Question: '''
CREATE PROC [dbo].[SP_GetListOfGoodsReceiptNote] (@MinDate AS DATETIME, @MaxDate AS DATETIME, @CompanyID AS INT, @ProductID AS INT = NULL, @TradePartnerID AS INT = NULL, @PurchaseOrderID AS INT = NULL)
AS
BEGIN
SELECT
CVH.ID, CVH.VoucherTypeID, CVH.VoucherDate, CVH.VoucherNumber, CVH.CompanyID, CVH.ReferenceVoucherID, CVH.VoucherAmount, CVH.VoucherStatus, CCP.TradePartnerID, CPMR.PartnerName
FROM
CruxVoucherHeader CVH
LEFT OUTER JOIN CruxCorePurchase CCP ON CCP.VoucherHeaderID = CVH.ID
LEFT OUTER JOIN CruxPartnerMaster CPMR ON CCP.TradePartnerID = CPMR.ID
LEFT OUTER JOIN CruxVoucherBody CVB ON CVB.VoucherHeaderID = CVH.ID
WHERE
CVH.VoucherDate >= @MinDate
AND CVH.VoucherDate <= @MaxDate
AND CVH.CompanyID = @CompanyID
AND CVH.VoucherTypeID = 3
AND @ProductID IS NULL OR CVB.ProductID = @ProductID
AND @TradePartnerID IS NULL OR CCP.TradePartnerID = @TradePartnerID
AND @PurchaseOrderID IS NULL OR CVH.ReferenceVoucherID = @PurchaseOrderID
END
'''
I am having some problem in getting expected results from the above Stored Procedure. If you see, i have filtered the data with CVH.VoucherTypeID = 3 but still due some unknown reason i am getting the attached results. Am I making any conceptual mistake while writing the stored procedure. ?
This is how I am executing the Stored Procedure.
'''
EXEC SP_GetListOfGoodsReceiptNote '2020/01/01','2021/02/02', 2, NULL, 74, NULL
'''

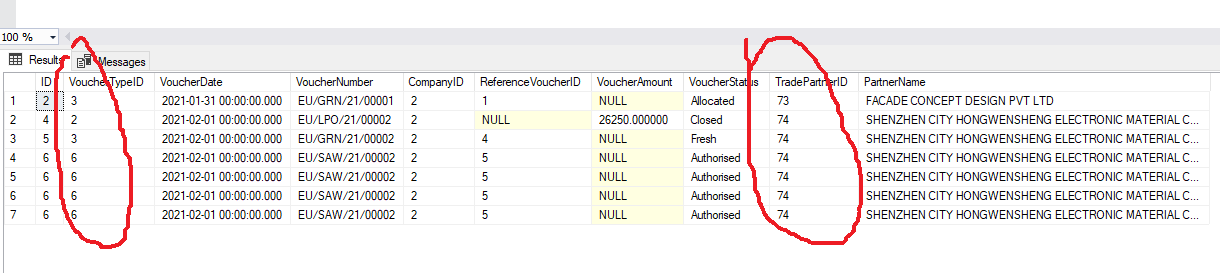
Answer: Since 'And' operator has precedence over 'Or' operator,
So, if there is an expression 'A = B and C is null or C = D'
the 'and' operator will be evaluated before 'or' operator part
so if you need to make 'or' part evaluated first need put in parentheses
to be 'A = B and (C is null or C = D)'
so the 'WHERE' clause looks like it need parentheses as following:
'''
WHERE CVH.VoucherDate >= @MinDate AND
CVH.VoucherDate <= @MaxDate AND
CVH.CompanyID = @CompanyID AND
CVH.VoucherTypeID = 3 AND
(@ProductID IS NULL OR CVB.ProductID = @ProductID) AND
(@TradePartnerID IS NULL OR CCP.TradePartnerID = @TradePartnerID) AND
(@PurchaseOrderID IS NULL OR CVH.ReferenceVoucherID = @PurchaseOrderID)
'''
for more information about Operator Precedence follow this <URL>